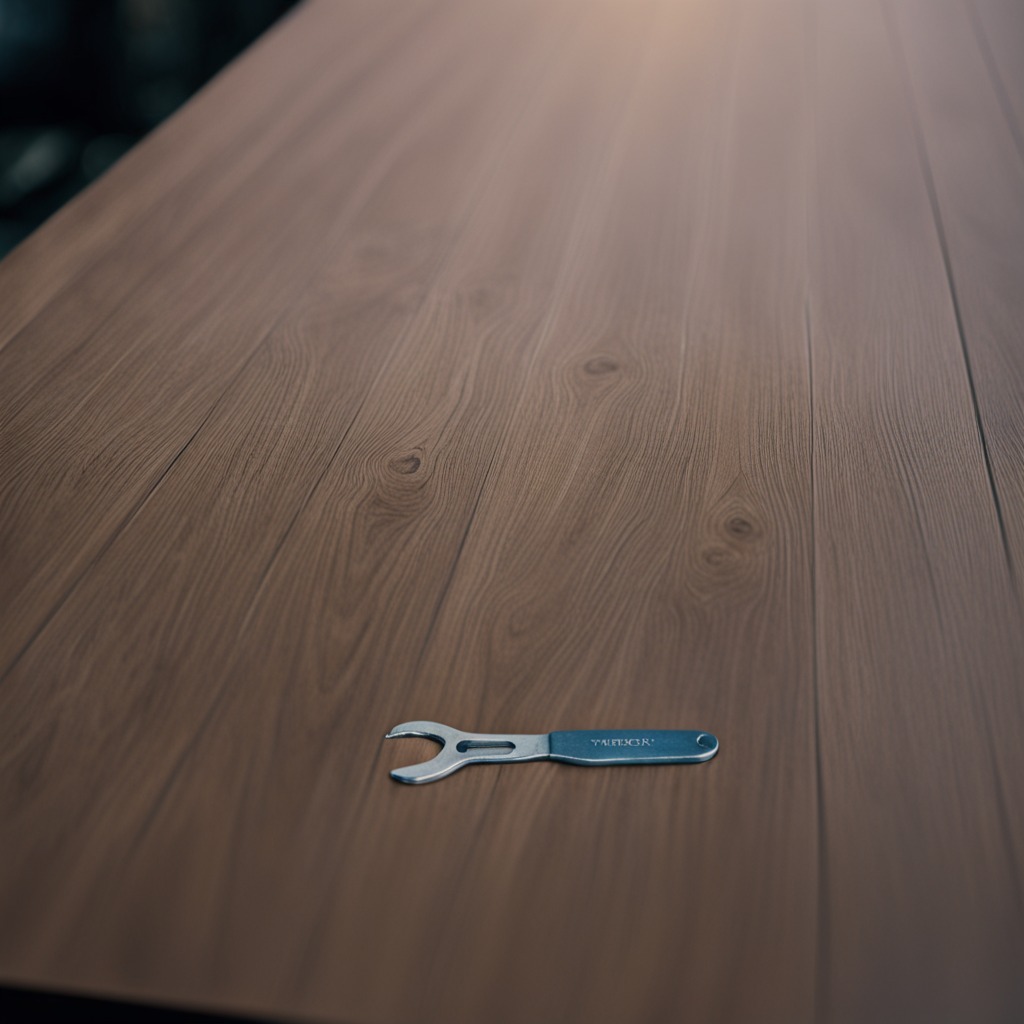
An wrench is lying on the table.